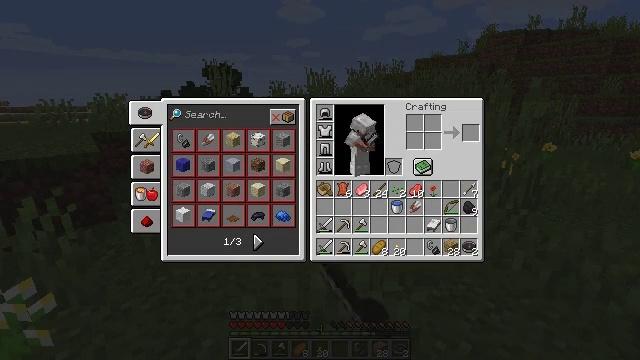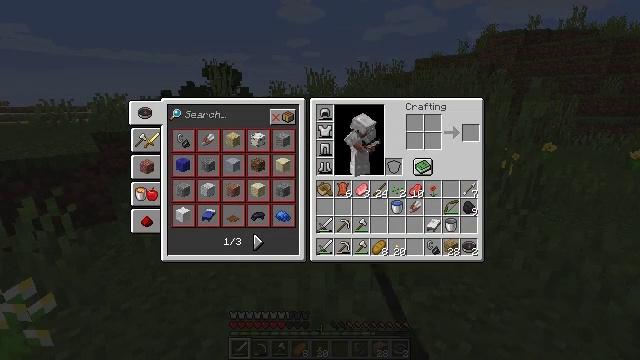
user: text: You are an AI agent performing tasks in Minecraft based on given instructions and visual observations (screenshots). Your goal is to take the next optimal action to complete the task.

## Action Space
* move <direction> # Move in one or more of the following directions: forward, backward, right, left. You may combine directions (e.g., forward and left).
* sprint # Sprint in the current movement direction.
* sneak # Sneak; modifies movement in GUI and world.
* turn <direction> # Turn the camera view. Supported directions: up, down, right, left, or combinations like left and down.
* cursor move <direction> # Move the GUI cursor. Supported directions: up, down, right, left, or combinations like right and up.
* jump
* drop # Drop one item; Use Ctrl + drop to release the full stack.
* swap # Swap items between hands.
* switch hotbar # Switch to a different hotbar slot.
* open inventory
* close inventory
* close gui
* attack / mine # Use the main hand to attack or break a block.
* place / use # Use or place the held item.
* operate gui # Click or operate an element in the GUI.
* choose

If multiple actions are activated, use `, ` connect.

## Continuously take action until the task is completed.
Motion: motion action
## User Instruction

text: Drop a lily pad.
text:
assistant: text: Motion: no_op
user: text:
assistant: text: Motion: no_op